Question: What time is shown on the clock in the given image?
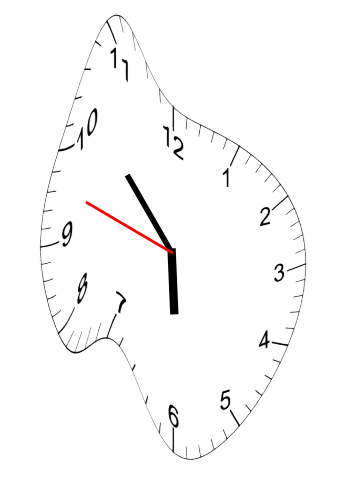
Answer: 05:52:48